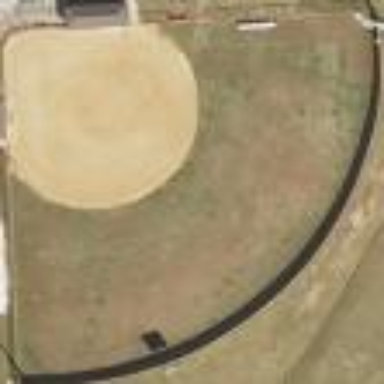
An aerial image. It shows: Baseball pitch for leisure and sports activities.